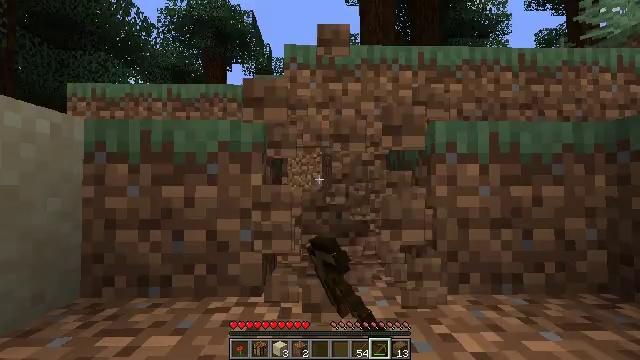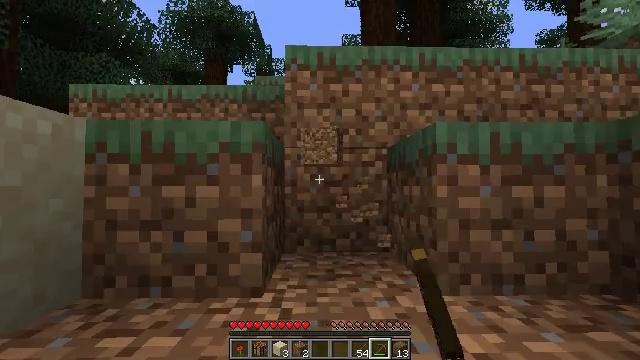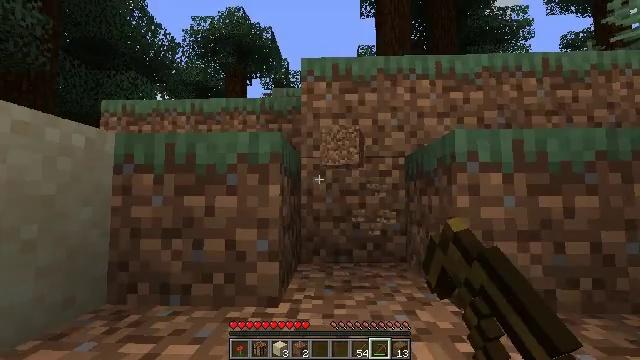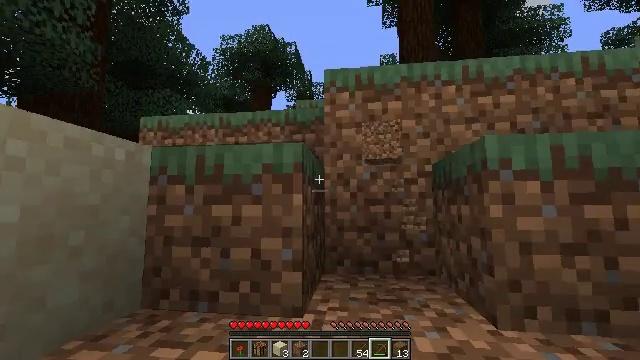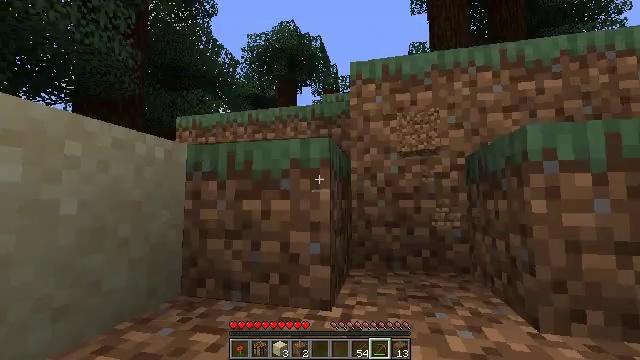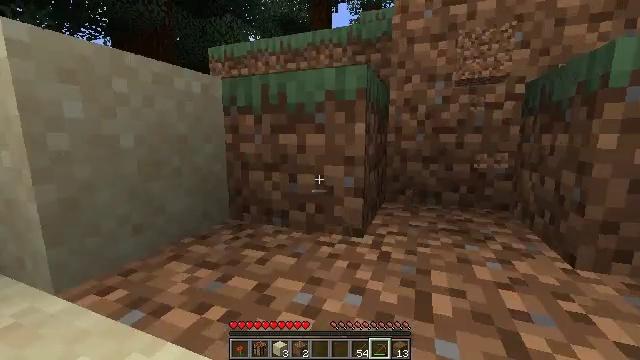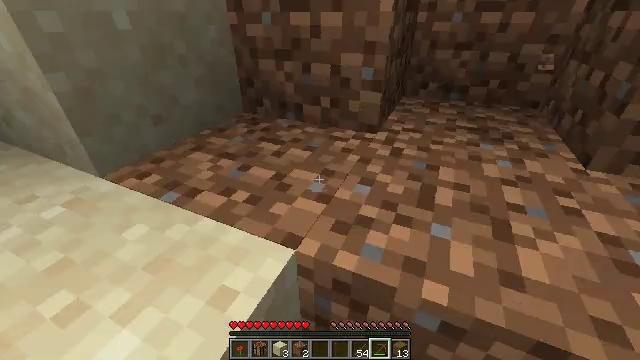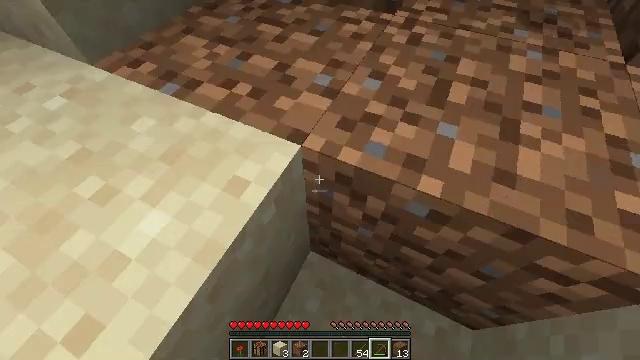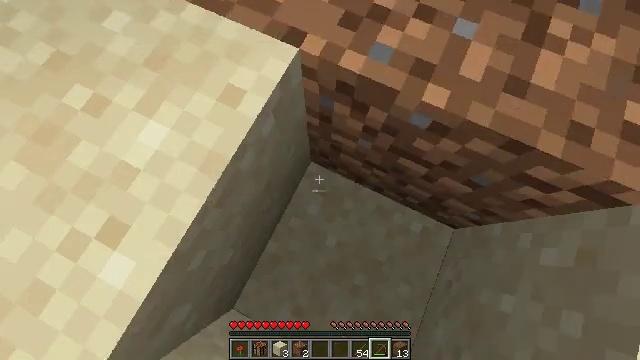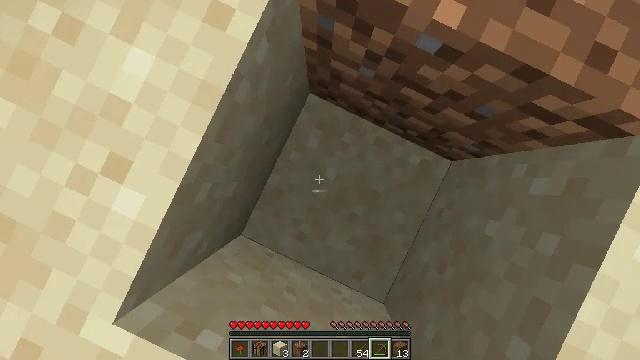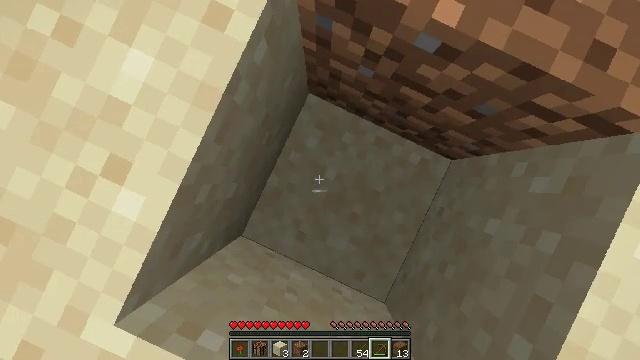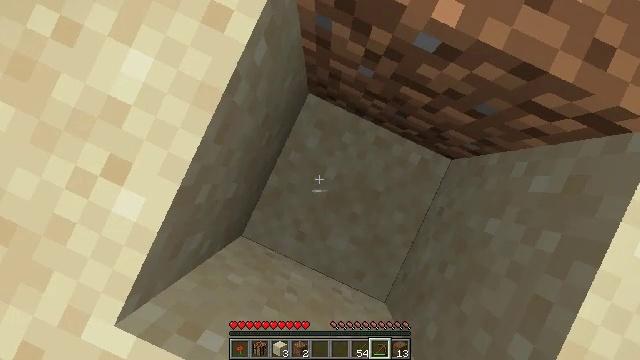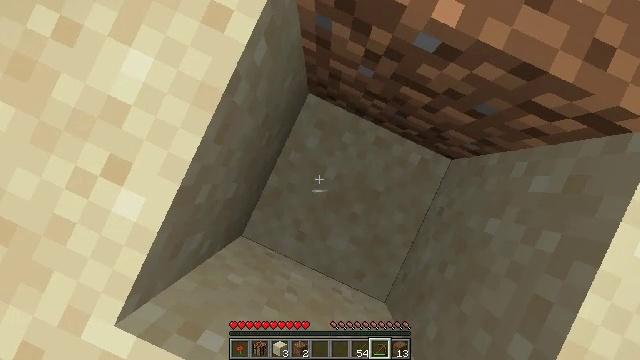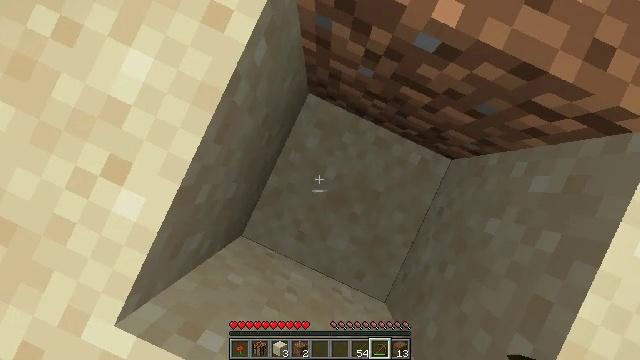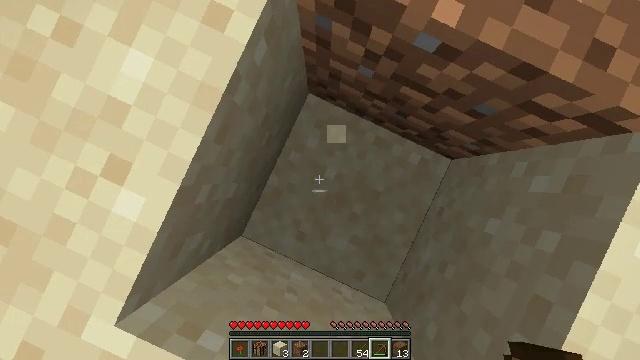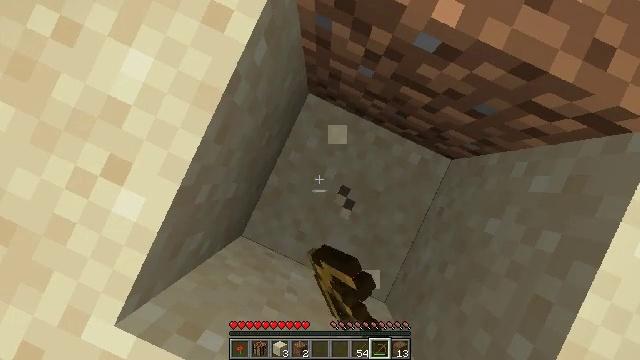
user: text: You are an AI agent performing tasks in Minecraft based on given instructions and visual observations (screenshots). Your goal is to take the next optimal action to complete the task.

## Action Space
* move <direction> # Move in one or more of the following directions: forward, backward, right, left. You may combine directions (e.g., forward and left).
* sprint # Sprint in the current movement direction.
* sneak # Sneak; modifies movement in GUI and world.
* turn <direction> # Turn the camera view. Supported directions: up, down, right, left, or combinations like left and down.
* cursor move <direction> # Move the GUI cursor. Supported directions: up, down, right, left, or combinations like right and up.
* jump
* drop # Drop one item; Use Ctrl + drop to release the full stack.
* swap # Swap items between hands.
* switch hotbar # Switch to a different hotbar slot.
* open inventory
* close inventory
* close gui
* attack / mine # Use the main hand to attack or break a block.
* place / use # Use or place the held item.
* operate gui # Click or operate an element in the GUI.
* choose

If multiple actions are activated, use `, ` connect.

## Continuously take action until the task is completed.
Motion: motion action
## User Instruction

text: Attack the ground to gather sand.
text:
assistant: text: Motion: attack / mine
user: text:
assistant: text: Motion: turn left and up, attack / mine
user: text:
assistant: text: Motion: turn left and up
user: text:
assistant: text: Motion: turn left and down
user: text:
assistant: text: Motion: turn left and down
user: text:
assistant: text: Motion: turn left and down
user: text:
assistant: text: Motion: turn left and down
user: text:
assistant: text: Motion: turn down
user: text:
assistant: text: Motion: turn down
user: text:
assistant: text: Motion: turn down
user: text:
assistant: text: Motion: no_op
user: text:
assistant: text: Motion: no_op
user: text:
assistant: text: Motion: no_op
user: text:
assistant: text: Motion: attack / mine
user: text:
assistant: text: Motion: attack / mine
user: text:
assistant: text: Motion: attack / mine
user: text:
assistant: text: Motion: attack / mine
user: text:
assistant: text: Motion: attack / mine
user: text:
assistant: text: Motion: attack / mine
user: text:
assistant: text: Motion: attack / mine
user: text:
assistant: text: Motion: attack / mine
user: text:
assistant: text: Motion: attack / mine
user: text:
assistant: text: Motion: attack / mine
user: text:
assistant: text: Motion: attack / mine
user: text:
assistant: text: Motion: attack / mine
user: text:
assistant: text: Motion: attack / mine
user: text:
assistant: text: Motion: attack / mine
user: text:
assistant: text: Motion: attack / mine
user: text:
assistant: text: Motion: attack / mine
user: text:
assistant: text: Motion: attack / mine